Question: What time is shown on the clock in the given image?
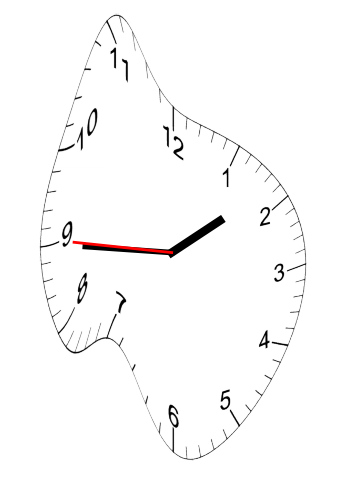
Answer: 01:44:45